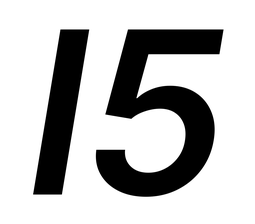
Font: Inter-Italic_SemiBold_Italic